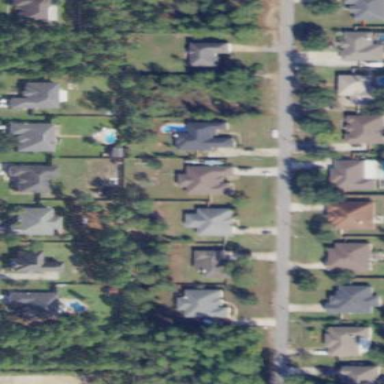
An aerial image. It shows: This residential area consists of single-family homes.